Interaction volume radius: 5 \u00c5
Interaction volume height: 10 \u00c5
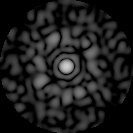
Disorder parameter: 0.8301